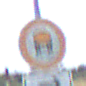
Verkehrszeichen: VerbotFahrzeugeWassergefaehrdenderLadung
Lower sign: RichtungsangabeDurchPfeile5
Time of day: Midday
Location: Outdoor (Nature)
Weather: PartlyCloudy
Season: NotSpecified
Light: Natural